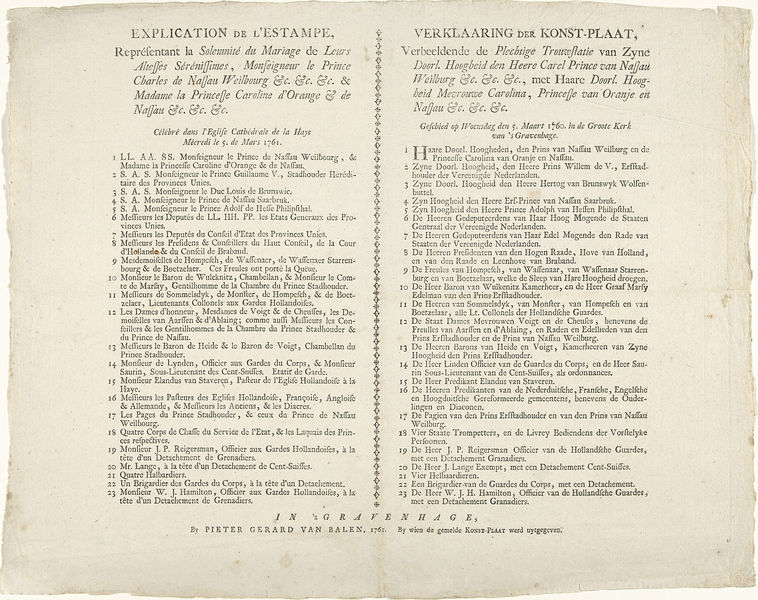
Titel: Huwelijk van Karel Christiaan van Nassau-Weilburg en Carolina, prinses van Oranje-Nassau
Künstler: Pieter Gerard van Balen
Standort: Amsterdam
Institution: Rijksmuseum
Schlagwörter: people, white, black, old, print, mountain, german, paper, french, writing, photo, letters, english, book, stamp, dutch, china, tan, bible, page, latin, photograph, text, words, marriage, manuscript, printed, pages, numbers, eld, gerard, language, word, index, parchment, h, sentences, initial, characters, names, rules, van, spine, agreement, pieter, balen, explication, estape, estampe, afrikanns, afrikaans, paragraphs, foreign language, black and white', sequence, contents, verklaaring, sample, textpages, pieter gerard van balen, weilbourg, 1761, review, de l'estampe, gravenhage, ferard, charter, font4, enumeration, gerard van balen, numerated